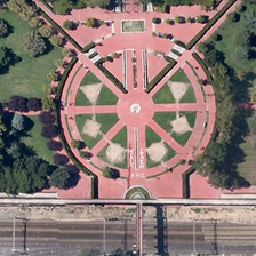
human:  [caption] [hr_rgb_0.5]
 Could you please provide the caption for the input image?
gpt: the red square has a combination shape of a triangle and a circle with trees around .

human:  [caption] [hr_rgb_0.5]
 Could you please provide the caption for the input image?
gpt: the red square is compsed of a triangle square and a circle one which is in the forest .

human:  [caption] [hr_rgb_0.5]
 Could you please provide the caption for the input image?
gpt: there is a stretch of railway close to the round square covered by pink bricks .

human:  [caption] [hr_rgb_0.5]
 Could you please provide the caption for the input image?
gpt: this is a smart red square with meadows and several trees here .

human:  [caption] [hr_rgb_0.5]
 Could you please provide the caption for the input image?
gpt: a red circle square surrounded by many green trees is near railways .